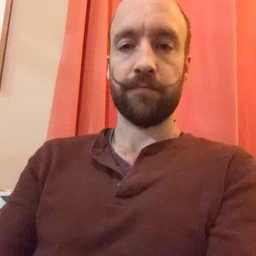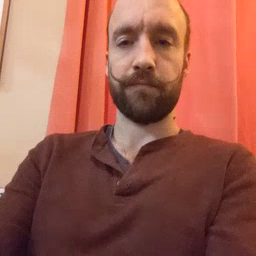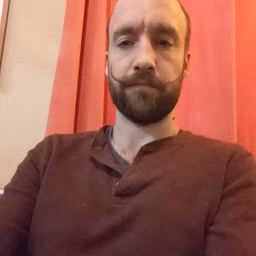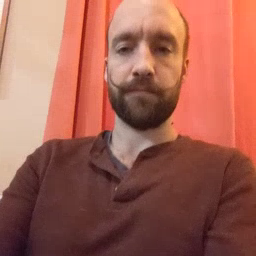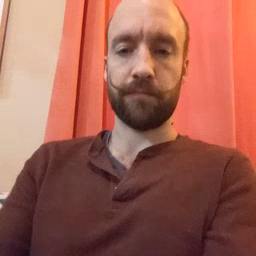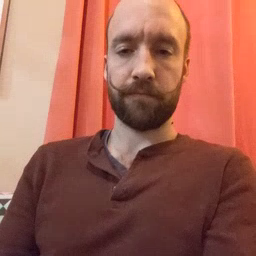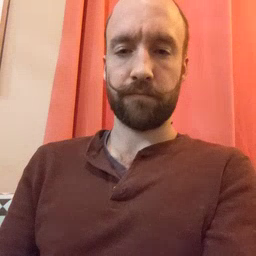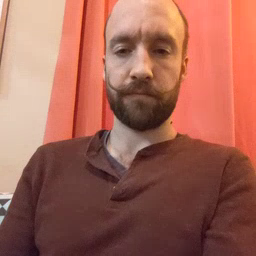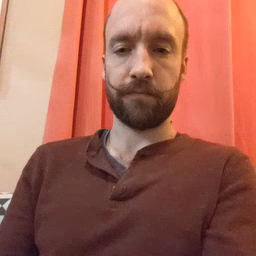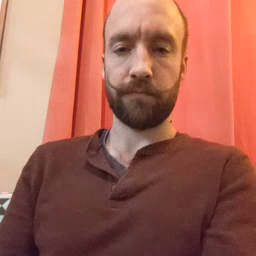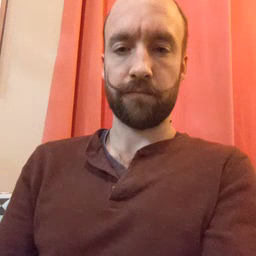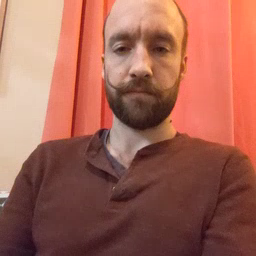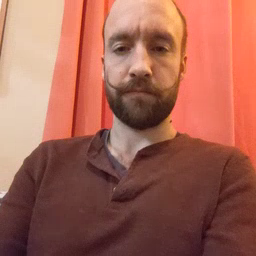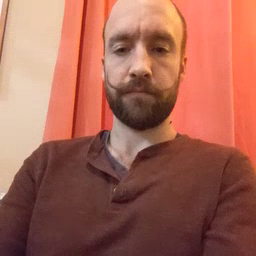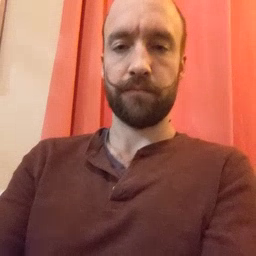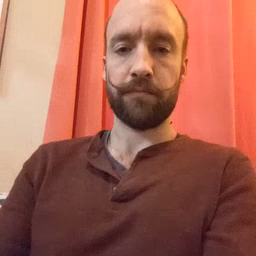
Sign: pool